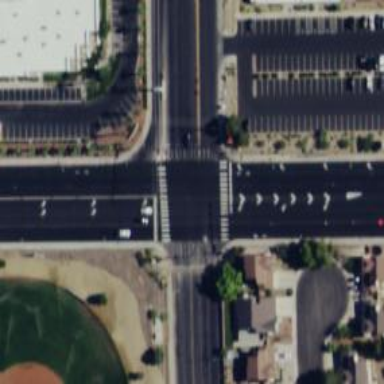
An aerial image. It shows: Solid stop line on the road marking.